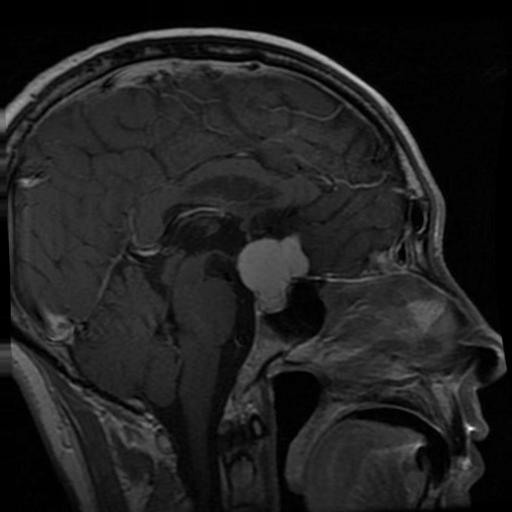
Label: meningioma